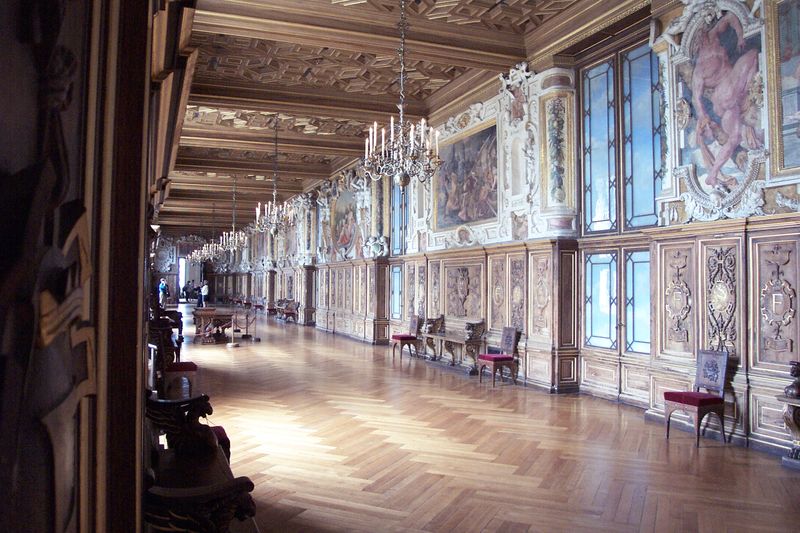
Titel: Schloss Fontainebleau unter Franz I.
Künstler: Gilles Le Breton
Standort: Fontainebleau, Schloss (EU - F)
Schlagwörter: gemälde, braun, fenster, hell, holz, raum, stuhl, stühle, tisch, tische, tür, gebäude, schloss, malerei, wand, architektur, barock, lang, spiegel, decke, rokoko, relief, bilder, perspektive, türen, parkett, saal, bemälde, verzierung, wandmalerei, kronleuchter, leuchter, lüster, stuck, innenansicht, edel, foto, gang, burg, monogramm, flur, holzdecke, fresken, kassettendecke, fresko, insignien, versailles, versaille, verseilles, spiegelsaal, releif, flu, täfelung, stihl, empfnagsraum